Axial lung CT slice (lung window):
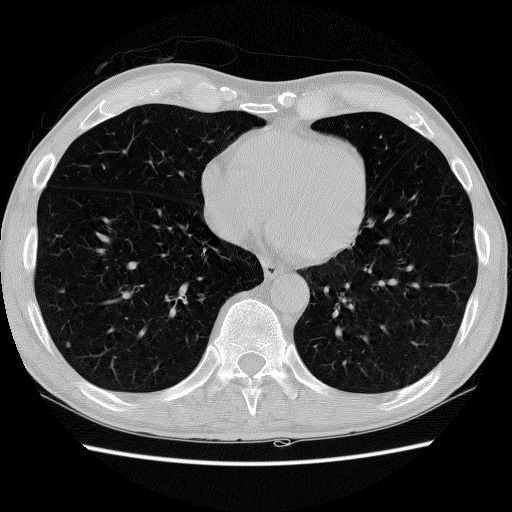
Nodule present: yes
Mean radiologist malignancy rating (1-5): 1.5